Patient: sex M, age 81
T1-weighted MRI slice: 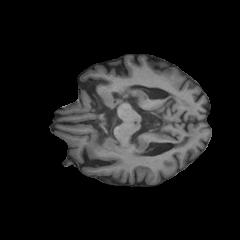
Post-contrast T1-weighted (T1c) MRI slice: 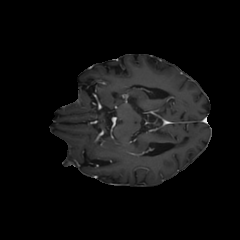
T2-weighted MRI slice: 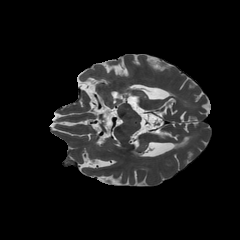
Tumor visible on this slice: no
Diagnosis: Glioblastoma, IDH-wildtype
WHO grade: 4